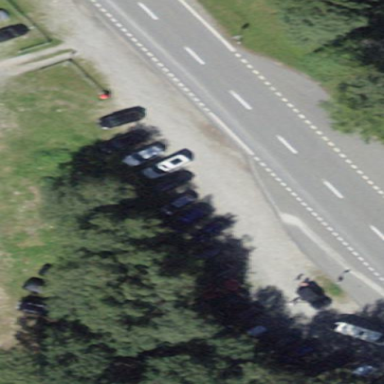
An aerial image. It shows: Parking area with surface.